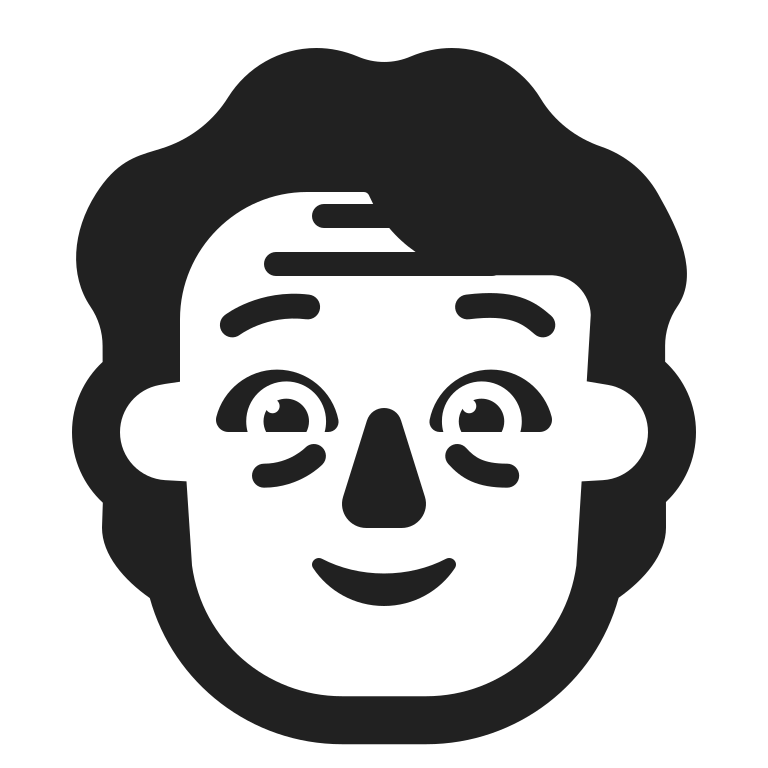
older person high contrast default